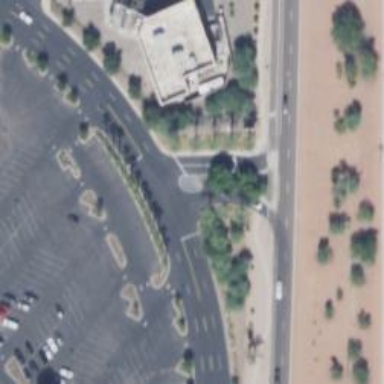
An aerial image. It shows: Solid stop line on the road marking.